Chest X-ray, PA view. Patient: 34 years old, sex M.
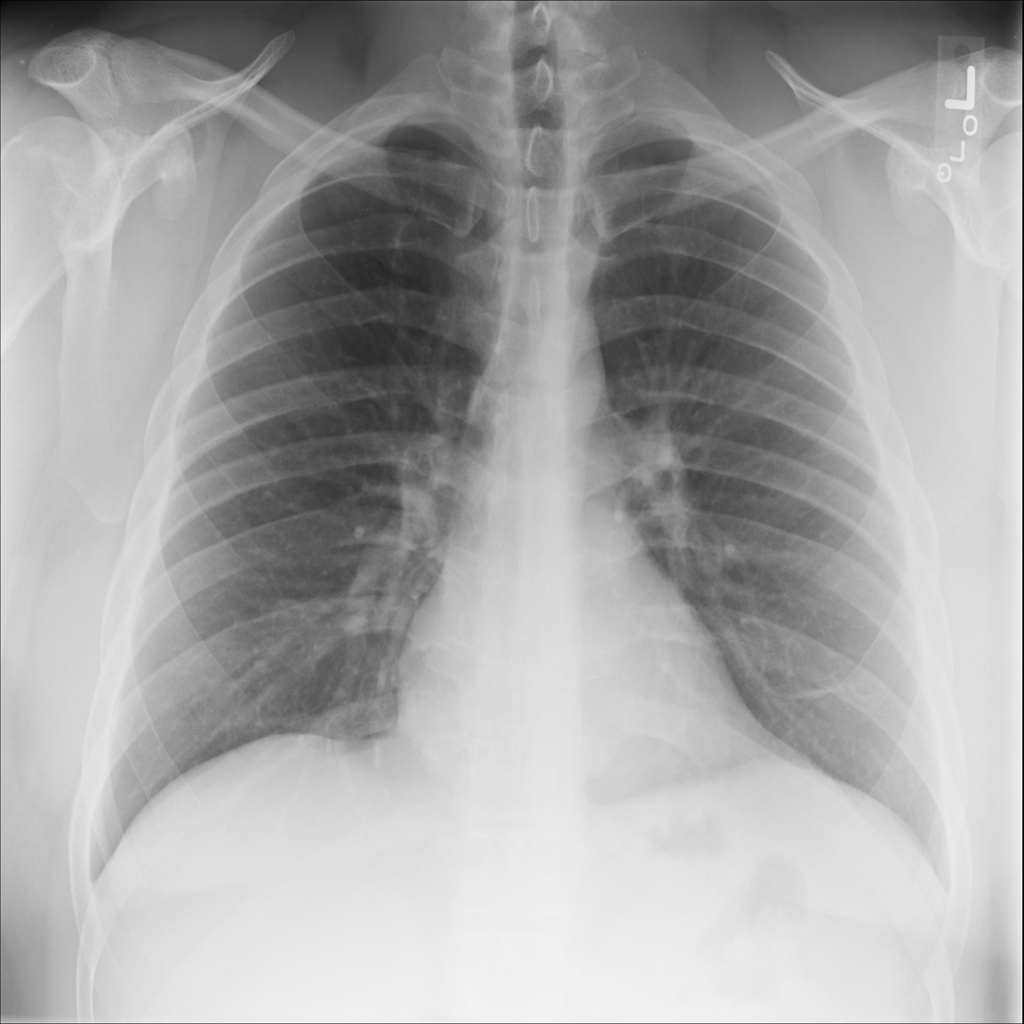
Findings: No Finding